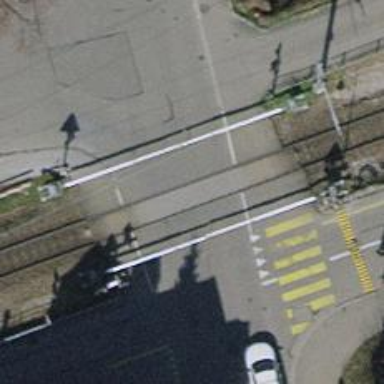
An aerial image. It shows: Level crossing with lights. The barriers at the crossing are of double half type.